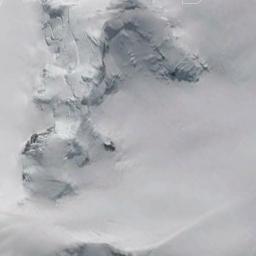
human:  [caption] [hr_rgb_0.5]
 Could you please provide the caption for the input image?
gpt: A snow-covered mountain covered in large areas .

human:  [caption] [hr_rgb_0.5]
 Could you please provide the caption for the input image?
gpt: The snowberg is covered with snow and ice .

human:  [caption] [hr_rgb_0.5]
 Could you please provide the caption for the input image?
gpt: A lot of snow is on the snowberg .

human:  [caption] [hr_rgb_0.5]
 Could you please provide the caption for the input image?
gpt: The snow berg is full of white snow .

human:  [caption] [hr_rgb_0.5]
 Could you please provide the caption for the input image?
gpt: There are full of snow on the snowberg .